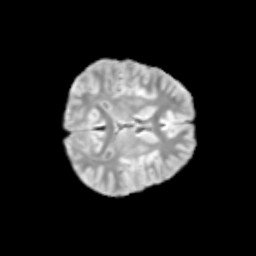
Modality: T2w
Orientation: axial
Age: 11
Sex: male
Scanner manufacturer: siemens
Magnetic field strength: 3 T
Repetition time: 3.8 s
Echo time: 0.07 s